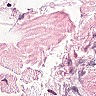
Metastatic tissue present: no